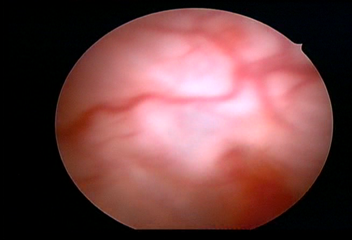
Modality: WLC
Class: Normal mucosa
Bladder cancer association: No